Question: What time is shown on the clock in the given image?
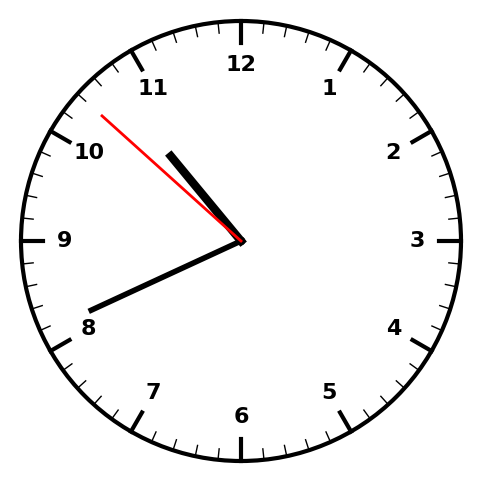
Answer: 10:40:52